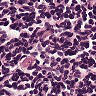
Metastatic tissue present: no